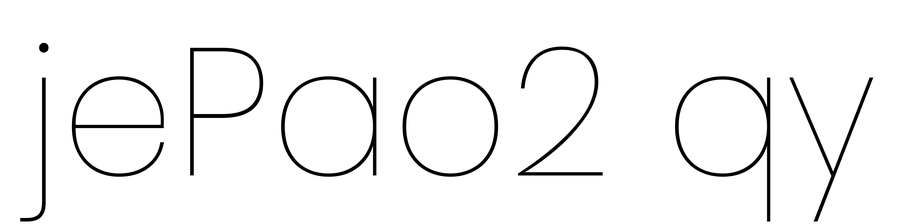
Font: Poppins-Thin